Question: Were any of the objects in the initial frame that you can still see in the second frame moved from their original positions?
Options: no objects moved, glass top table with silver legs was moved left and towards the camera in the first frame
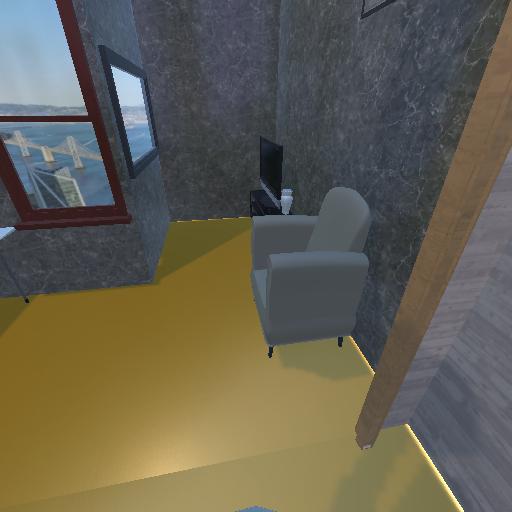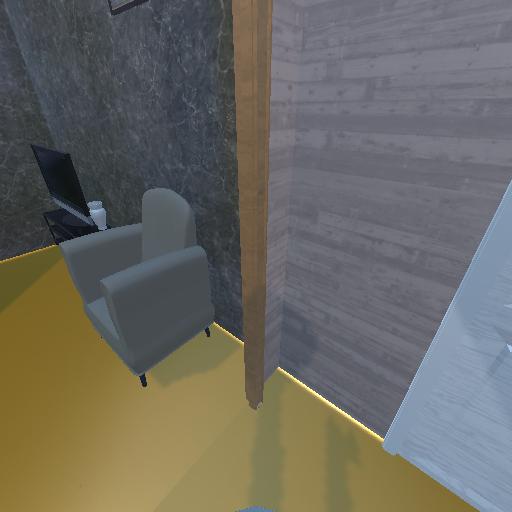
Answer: no objects moved